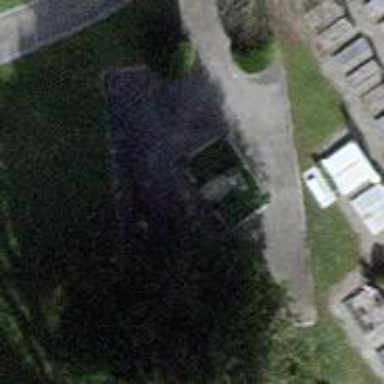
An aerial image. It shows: Memorial stele with historic significance.